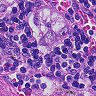
Metastatic tissue present: yes